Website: macys
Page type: store-pickup
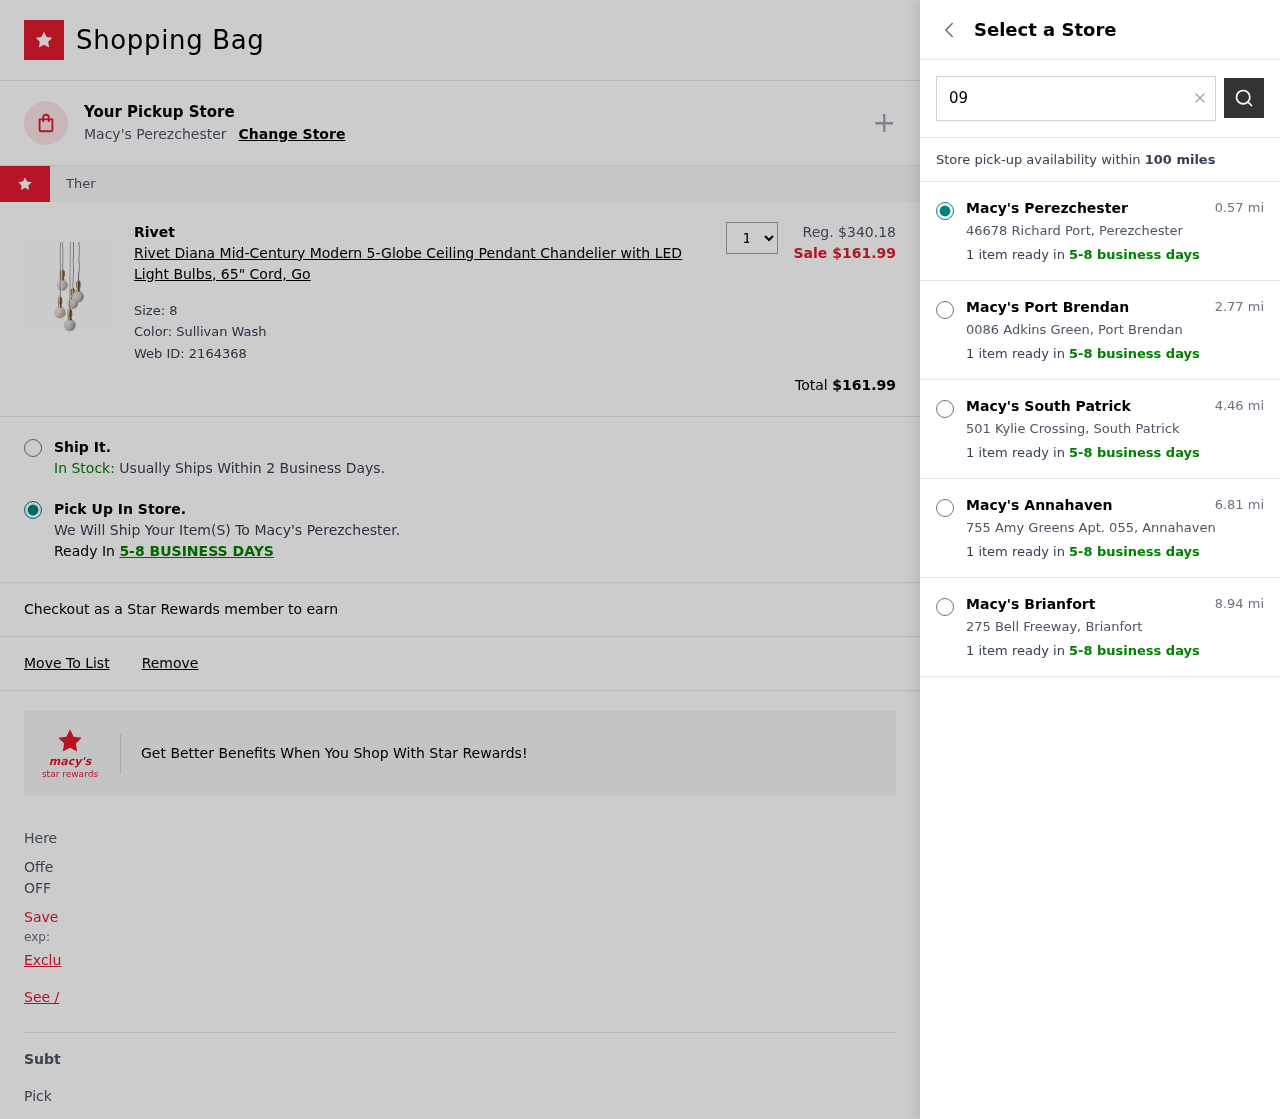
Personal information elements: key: PII_LOCATION1_CITY
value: Perezchester
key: PII_LOCATION1_STREET
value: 46678 Richard Port
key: PII_LOCATION2_CITY
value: Port Brendan
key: PII_LOCATION2_STREET
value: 0086 Adkins Green
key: PII_LOCATION3_CITY
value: South Patrick
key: PII_LOCATION3_STREET
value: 501 Kylie Crossing
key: PII_LOCATION4_CITY
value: Annahaven
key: PII_LOCATION4_STREET
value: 755 Amy Greens Apt. 055
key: PII_LOCATION5_CITY
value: Brianfort
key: PII_LOCATION5_STREET
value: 275 Bell Freeway
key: PII_POSTCODE
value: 09786
Product elements: key: PRODUCT1_BRAND
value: Rivet
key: PRODUCT1_NAME
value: Rivet Diana Mid-Century Modern 5-Globe Ceiling Pendant Chandelier with LED Light Bulbs, 65" Cord, Go
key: PRODUCT1_PRICE
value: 161.99
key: PRODUCT1_QUANTITY
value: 1
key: PRODUCT1_ORIGINAL_PRICE
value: $340.18
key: PRODUCT1_WEB_ID
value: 2164368
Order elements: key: ORDER_TOTAL
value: $161.99
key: ORDER_DELIVERY_DATE
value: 5-8 business days
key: ORDER_DELIVERY_DATE
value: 5-8 BUSINESS DAYS
Search elements: key: SEARCH_LOCATION
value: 09786